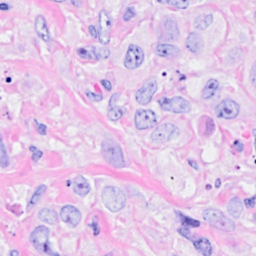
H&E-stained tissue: Breast